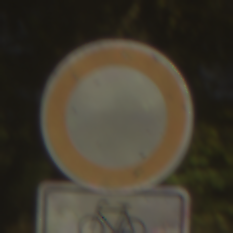
Verkehrszeichen: VerbotFahrzeugeAllerArt
Zusatzzeichen unten: EinspurigeFahrzeugeFrei5
Umgebung: Outdoor, Nature
Tageszeit: SunriseSunset
Wetter: PartlyCloudy
Licht: Natural
Jahreszeit: NotSpecified
Kontrast: HighContrast